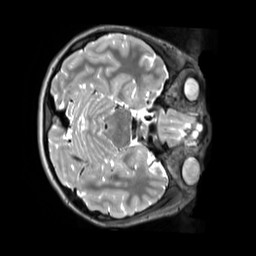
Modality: T2w
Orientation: axial
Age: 13
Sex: female
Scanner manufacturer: siemens
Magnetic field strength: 3 T
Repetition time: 3.2 s
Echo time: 0.408 s